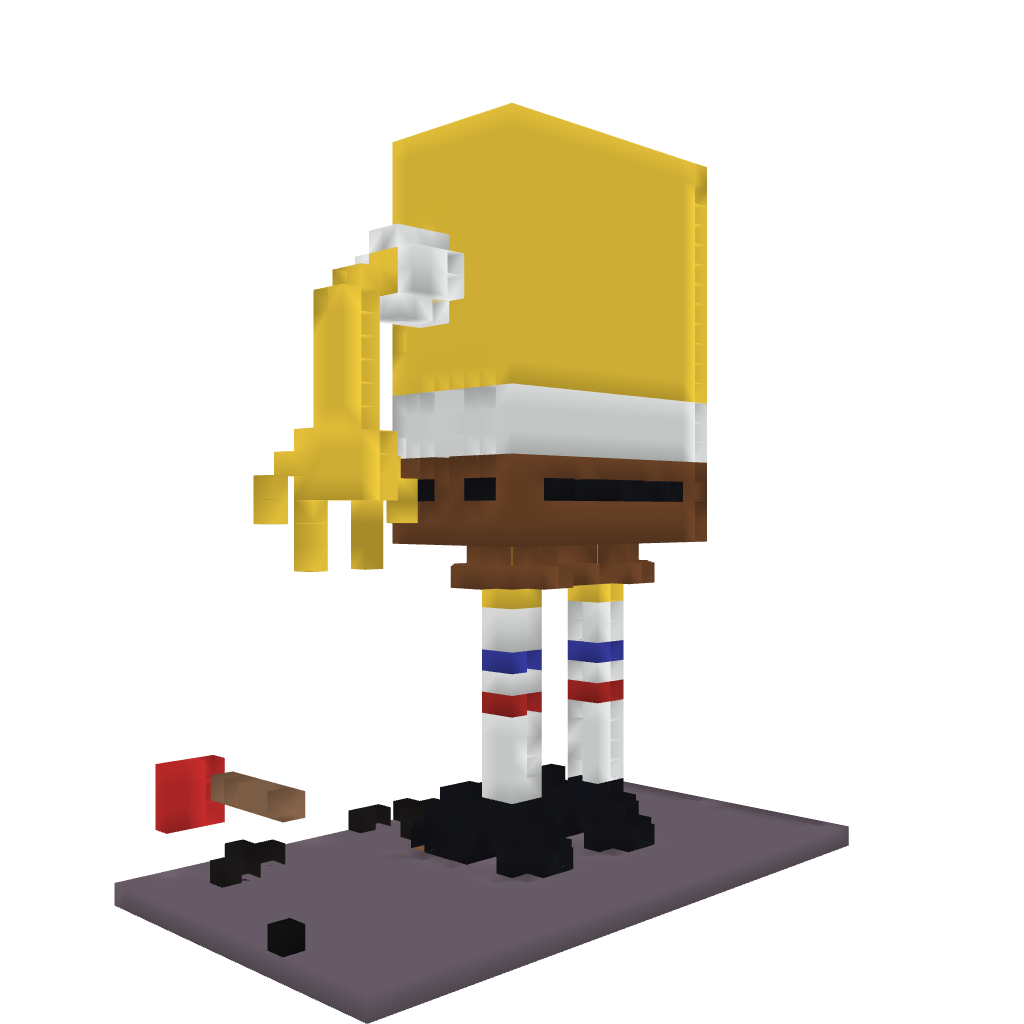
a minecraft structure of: Spongebob/Svampebob